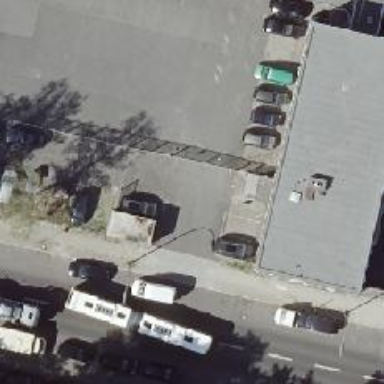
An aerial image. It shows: Parking aisle designated as service road.